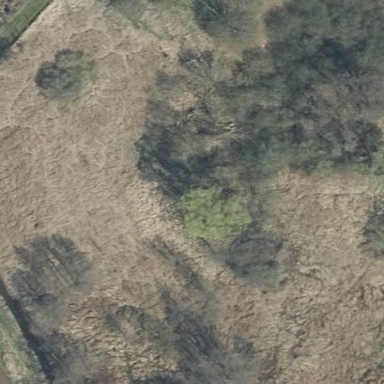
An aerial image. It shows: Wetland area characterized by wet meadow.